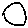
Label: circle